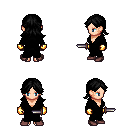
a pixel art fantasy rpg character, female body template, human, light skin, black robe, gold greaves, black loose hair, gold gloves, maroon shoes, dagger, four views (front, back, left, right), 2x2 character sprite sheet, small pixel art, hard edges, no anti-aliasing